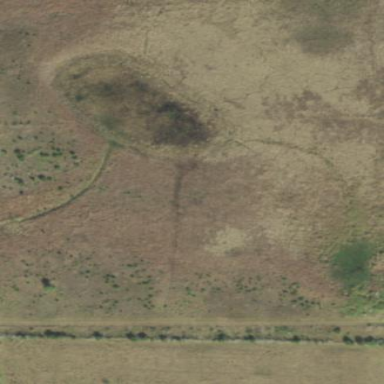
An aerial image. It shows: Wetland area.